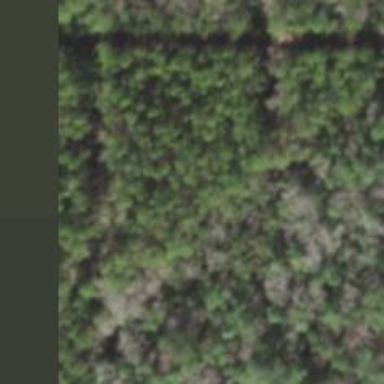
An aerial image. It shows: Forest area dominated by needle-leaved trees.